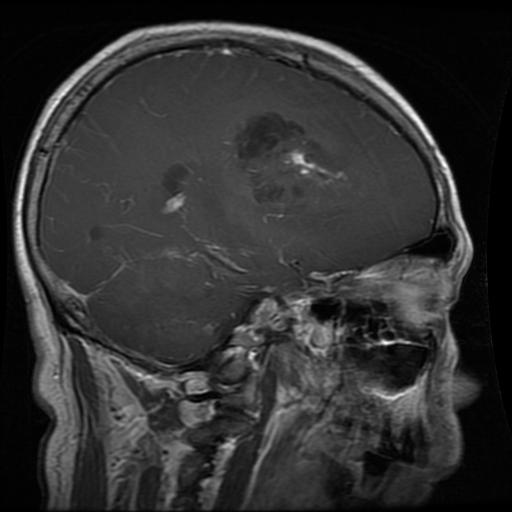
Label: glioma